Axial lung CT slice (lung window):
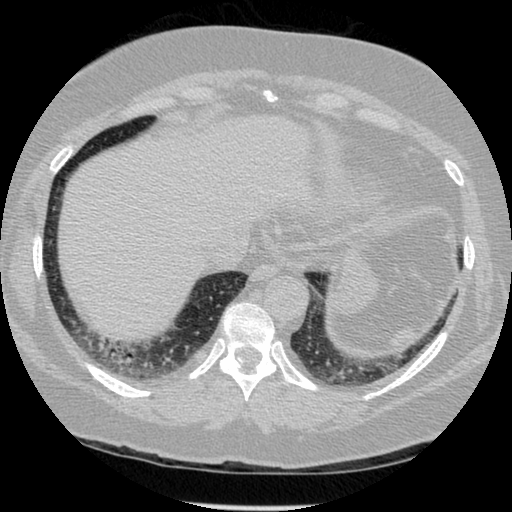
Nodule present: no